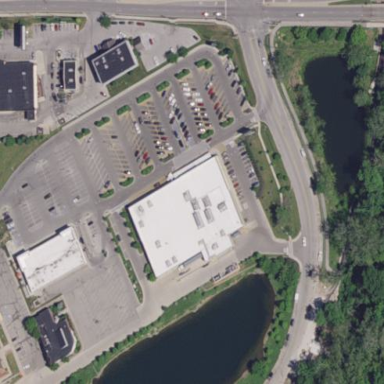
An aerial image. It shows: Retail building housing supermarket.